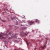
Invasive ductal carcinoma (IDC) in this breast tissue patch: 0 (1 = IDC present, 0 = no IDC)